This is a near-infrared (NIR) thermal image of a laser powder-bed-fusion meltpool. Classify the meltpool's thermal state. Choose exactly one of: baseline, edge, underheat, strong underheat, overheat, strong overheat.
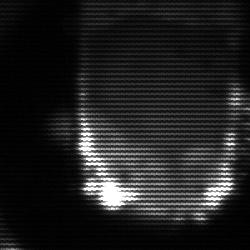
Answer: baseline